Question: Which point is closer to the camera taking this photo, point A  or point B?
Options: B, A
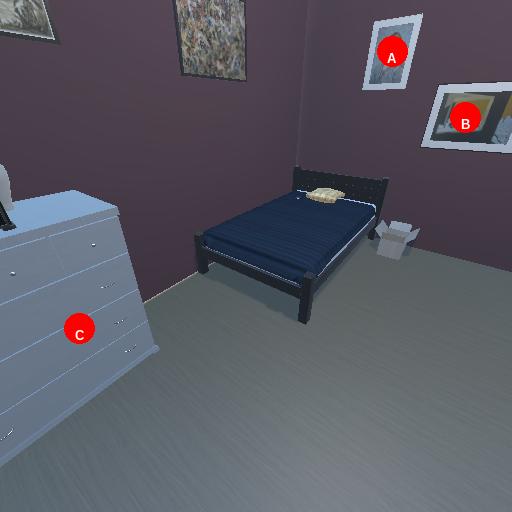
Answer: B